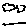
Label: cloud